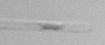
Label: Bacillariophyceae